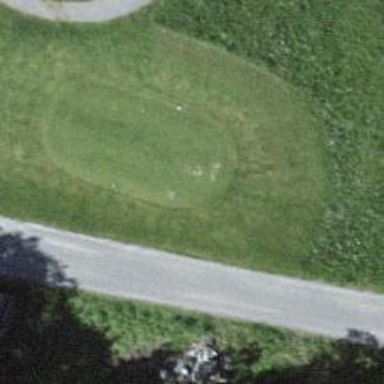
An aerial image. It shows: Golf tee.